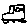
Label: car